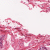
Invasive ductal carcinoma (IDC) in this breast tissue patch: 0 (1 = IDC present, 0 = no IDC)